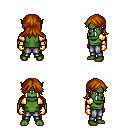
a pixel art fantasy rpg character, male body template, orc, green skin, gold arm armor, metal pants, brunette loose hair, gold gloves, four views (front, back, left, right), 2x2 character sprite sheet, small pixel art, hard edges, no anti-aliasing